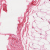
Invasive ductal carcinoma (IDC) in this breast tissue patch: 0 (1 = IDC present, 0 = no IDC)